Question: We know asp.net gridview can edit/delete by clicking the button along with the gridview bind with a database.
Can we do it in windows form? I mean how to customize the button event or borrow asp.net framework to winform?
Please see the image.

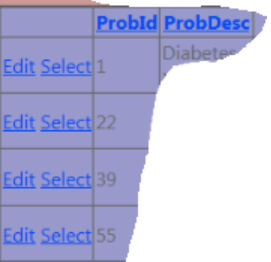
Answer: As far as I know the winform grid do not have these abilities, You'll have to create them explicitly, like add another column and implement his onlclick/doulbe click, it really have tons of events.
p.s. if u want the user to change values on the rows displayed you'll need this:
dataGridView1.EditMode = DataGridViewEditMode.EditOnKeystroke